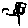
Label: tree